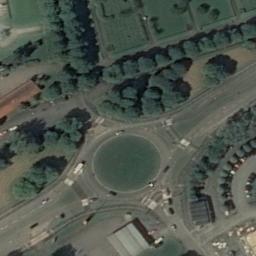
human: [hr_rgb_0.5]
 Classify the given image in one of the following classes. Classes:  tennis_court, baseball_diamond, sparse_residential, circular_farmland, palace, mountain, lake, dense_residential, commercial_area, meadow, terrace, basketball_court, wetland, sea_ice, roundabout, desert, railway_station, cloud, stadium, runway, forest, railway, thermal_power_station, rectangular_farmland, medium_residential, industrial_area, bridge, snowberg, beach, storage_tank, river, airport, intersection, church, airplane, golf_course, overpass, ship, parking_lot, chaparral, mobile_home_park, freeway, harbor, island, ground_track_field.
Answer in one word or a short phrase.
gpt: roundabout